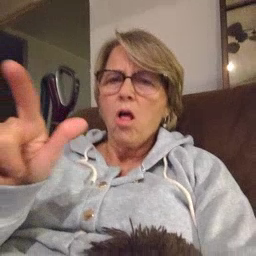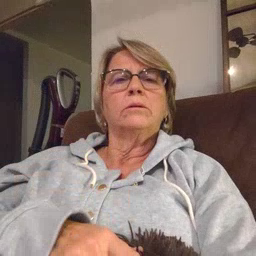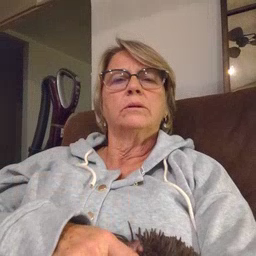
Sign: all